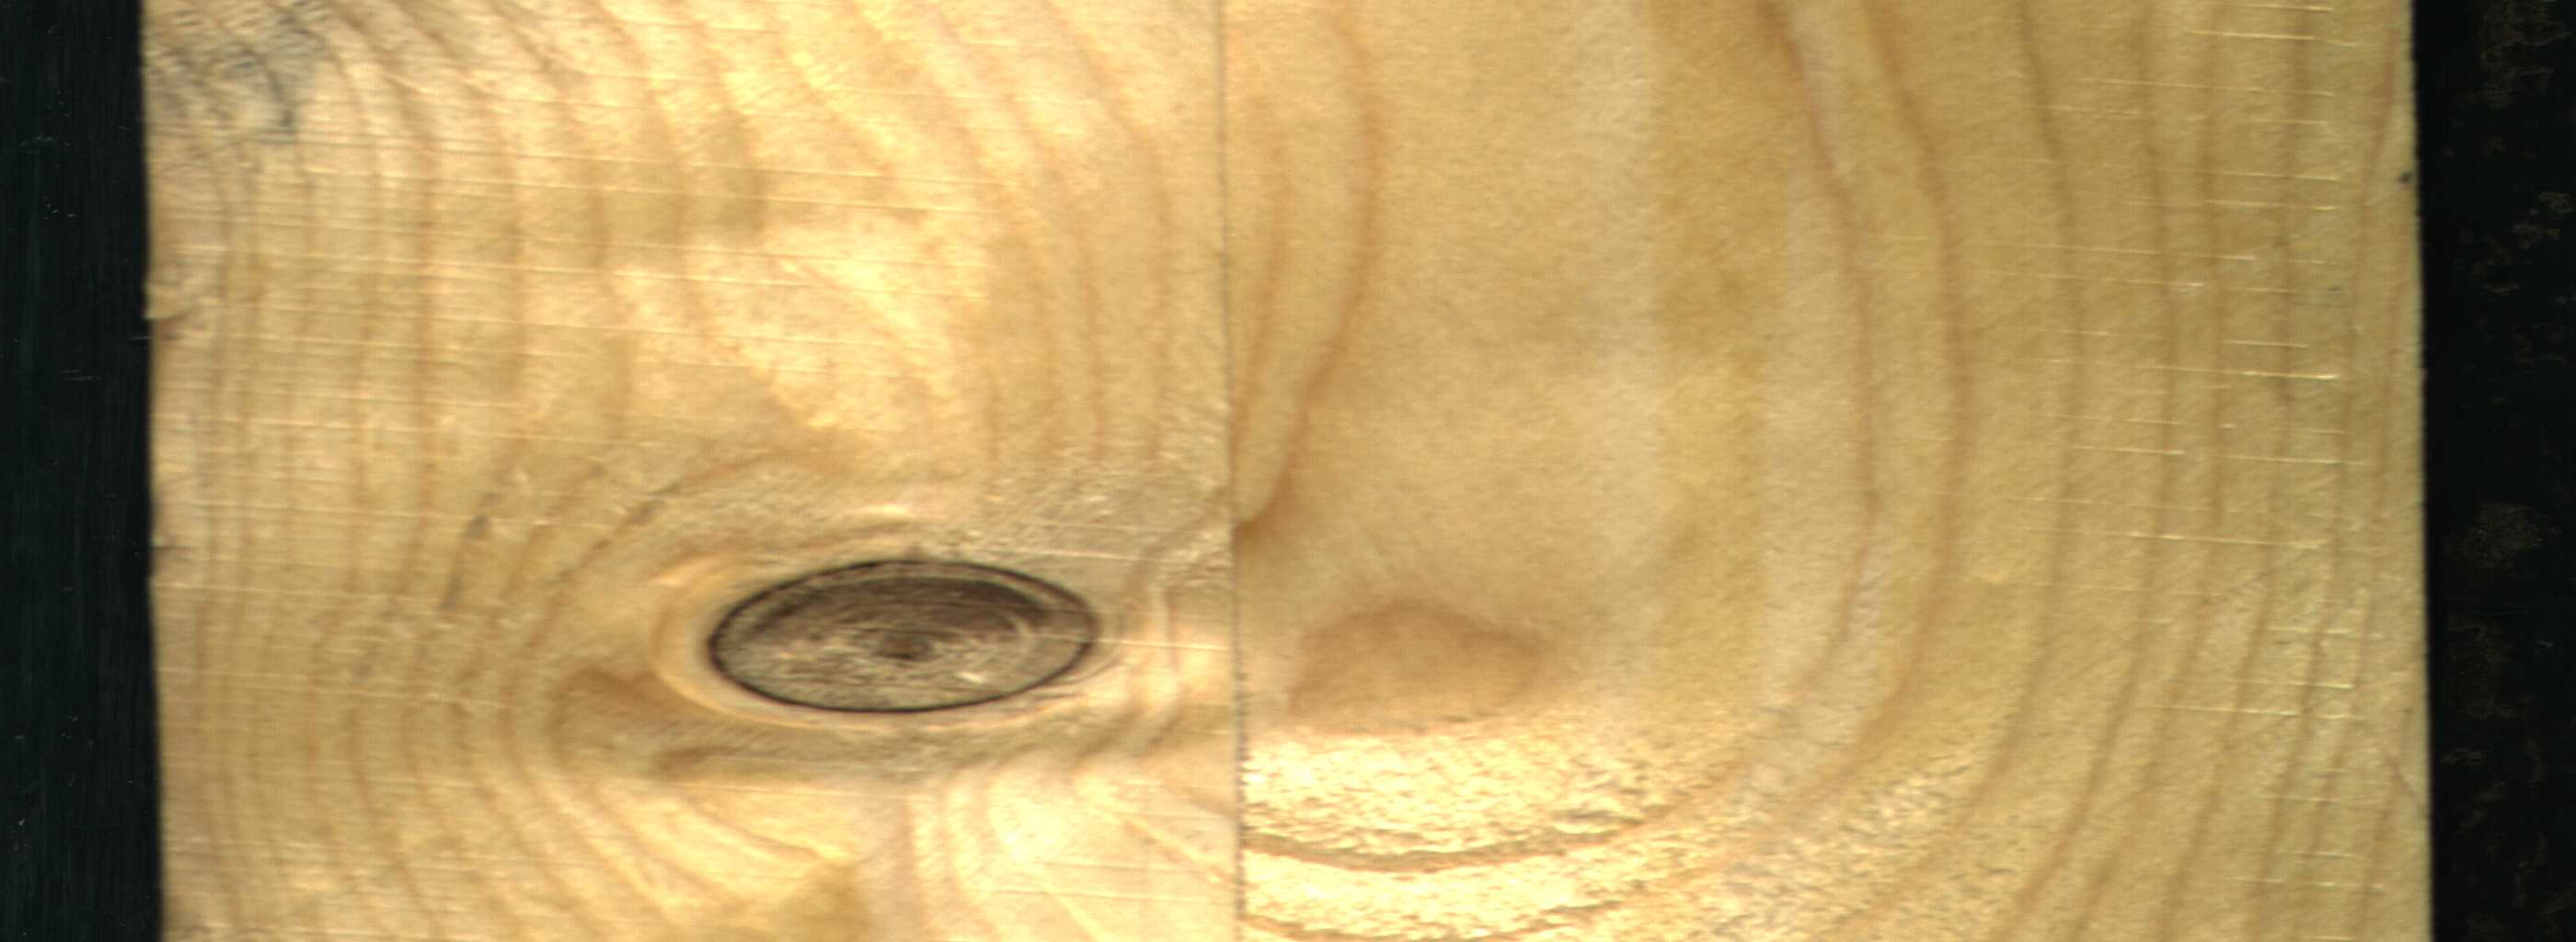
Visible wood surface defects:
Dead_Knot